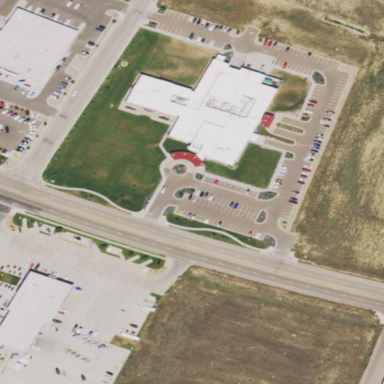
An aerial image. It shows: Healthcare facility identified as hospital.